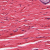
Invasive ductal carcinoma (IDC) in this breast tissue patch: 0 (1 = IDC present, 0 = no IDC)